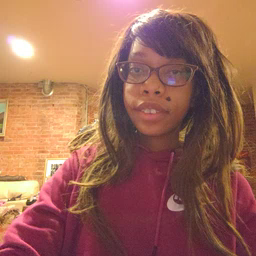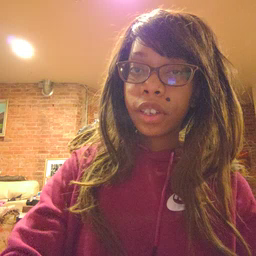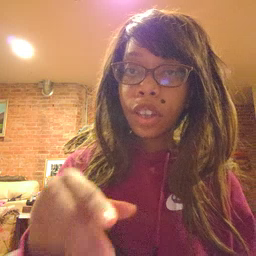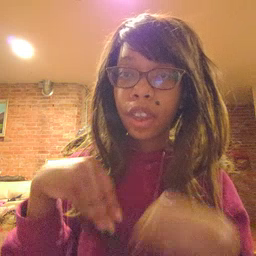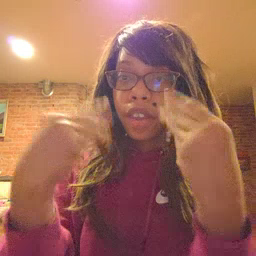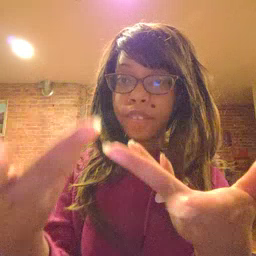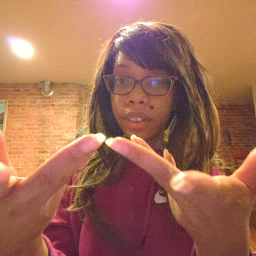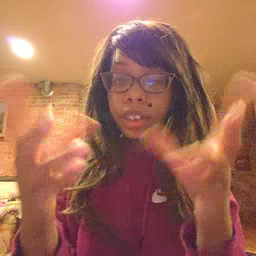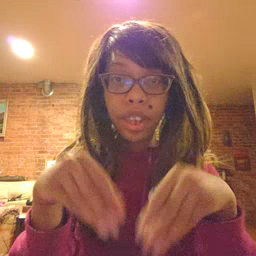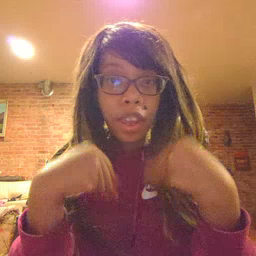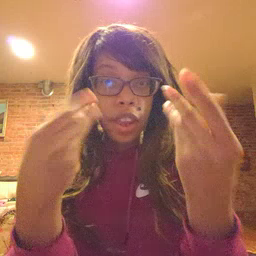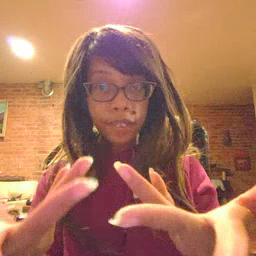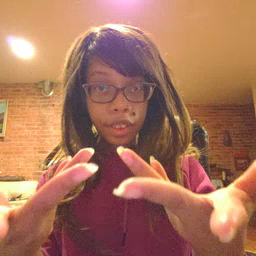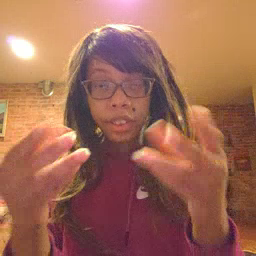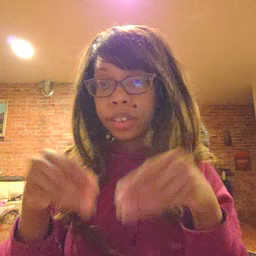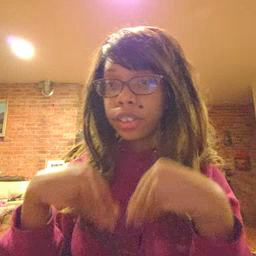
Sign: give